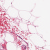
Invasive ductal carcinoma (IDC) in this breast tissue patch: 0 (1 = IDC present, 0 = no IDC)